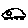
Label: car